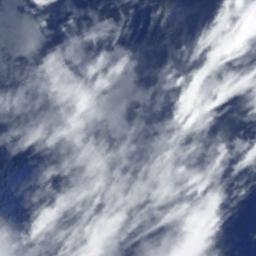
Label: cloud